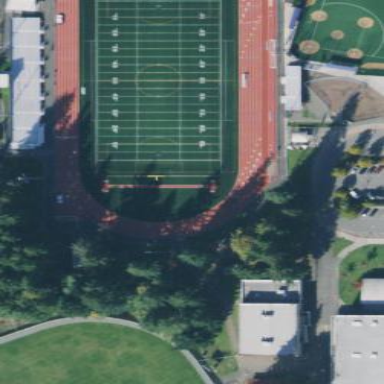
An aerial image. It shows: American football pitch with artificial turf.